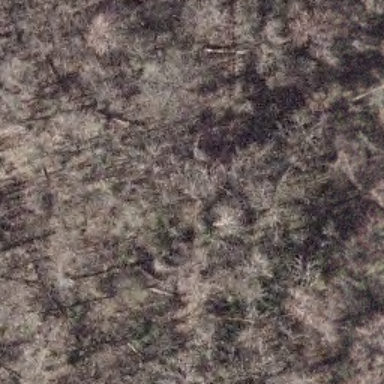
This is a forest with withered trees .